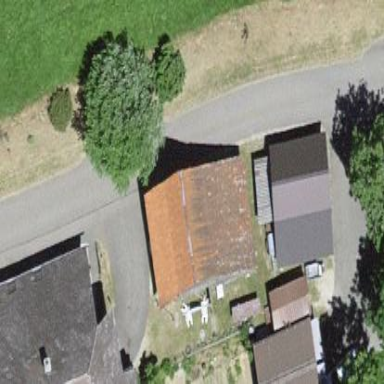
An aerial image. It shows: Rural barn.